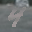
Label: 4